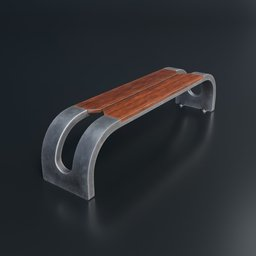
Label: furniture